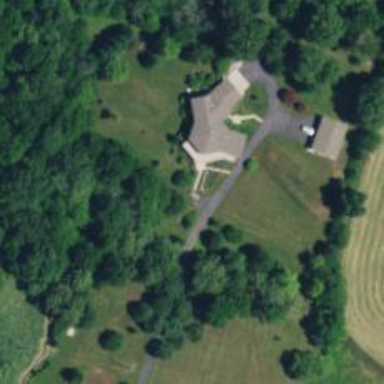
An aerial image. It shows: Driveway leading to service road.